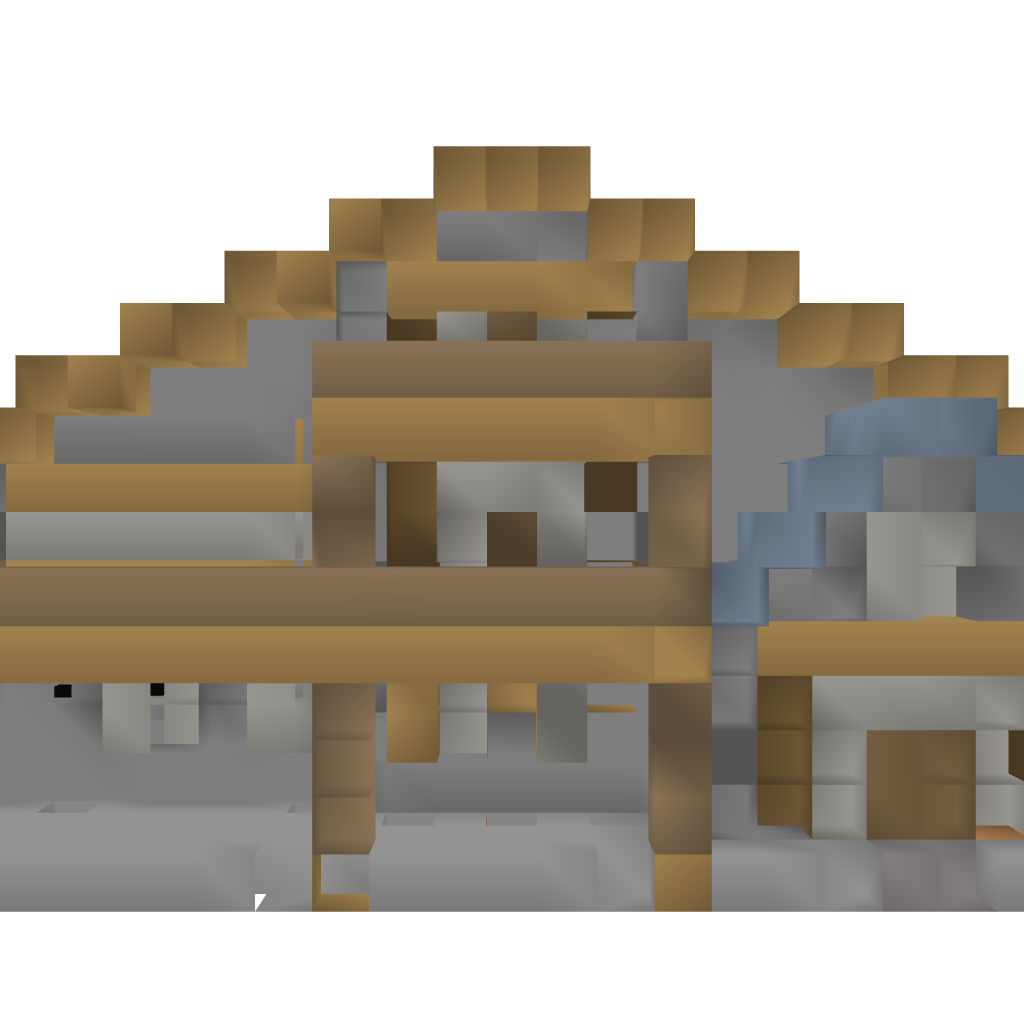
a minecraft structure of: House #1